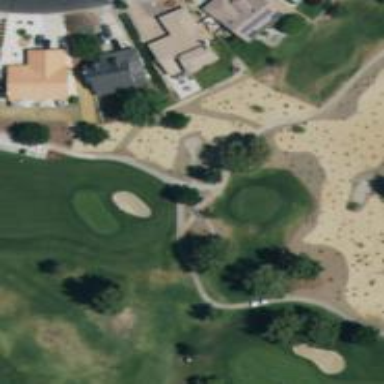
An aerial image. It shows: Path for both road and golf.